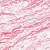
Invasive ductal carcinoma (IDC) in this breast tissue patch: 0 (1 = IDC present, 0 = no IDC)